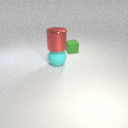
large red metal cylinder above large cyan rubber sphere